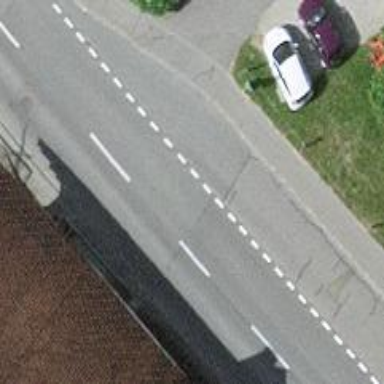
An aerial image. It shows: Secondary road with asphalt surface.